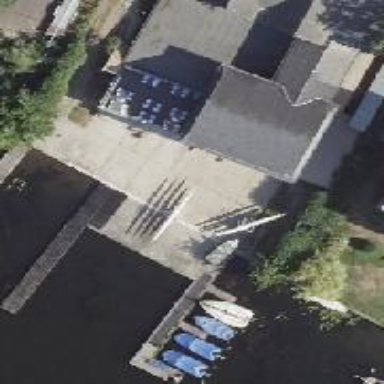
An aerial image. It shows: Boathouse.